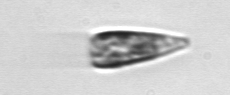
Label: Licmophora